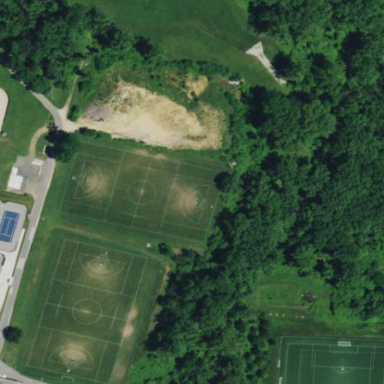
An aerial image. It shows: Multi-sport pitch for leisure activities.